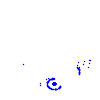
Particle: proton